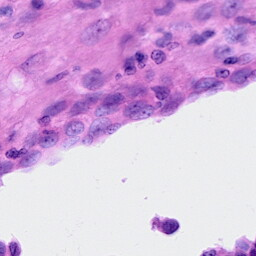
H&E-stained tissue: Ovarian